【题型】选择题　【知识点】立体几何　【难度】medium
给定四面体 \(ABCD\). 平面 \(\alpha\) 满足：\textcircled{1} \(A, B, C, D\) 四个点均不在平面 \(\alpha\) 上，也不在 \(\alpha\) 的同侧；\textcircled{2}若平面 \(\alpha\) 与四面体 \(ABCD\) 的棱有公共点，则该公共点一定是此棱的中点或两个三等分点之一. 设 \(A, B, C, D\) 四个点到平面 \(\alpha\) 的距离分别为 \(d_i(i=1,2,3,4)\)，那么 \(d_i\) 的所有不同值的个数组成的集合为（）.

\vspace{1em}

A. \(\{1,2,3,4\}\) \quad B. \(\{1,2,3\}\) \quad C. \(\{1,2\}\) \quad D. \(\{1\}\)

\vspace{1em}
【解答】

\textbf{【分析】}
根据题意，分类讨论，确定平面 \(\alpha\) 的位置，结合点到平面的距离的定义，进行分析判断，即可求解.

\vspace{1em}

\textbf{【详解】}
当平面 \(\alpha\) 与四面体 \(ABCD\) 的一条棱的中点相交时，

不妨设平面 \(\alpha\) 过棱 \(AB, AC, AD\) 的中点 \(E, M, N\)，此时点 \(A, B\) 到平面 \(\alpha\) 的距离相等，且平面 \(\alpha \parallel\) 平面 \(BCD\)，如图（1）所示.

此时 \(B, C, D\) 到平面 \(\alpha\) 的距离可能与 \(A, B\) 到平面 \(\alpha\) 的距离相同，此时 \(d_i\) 有 1 个不同的值；

\vspace{1em}

不妨设平面 \(\alpha\) 过棱 \(AB\) 的中点 \(E\)，且过 \(AC, AD\) 分别为的三等分点 \(M, N\) 时，如图（2）所示，此时点 \(A, B\) 到平面 \(\alpha\) 的距离相等，且 \(C, D\) 到平面 \(\alpha\) 的距离相等，且 \(A, B\) 到平面 \(\alpha\) 的距离与 \(C, D\) 到平面 \(\alpha\) 的距离不相等，此时 \(d_i\) 有 2 个不同的值；

\vspace{1em}

不妨设平面 \(\alpha\) 过棱 \(AB, AD\) 的中点 \(E, N\)，且过 \(AC\) 分别为的三等分点 \(M\) 时，如图（3）所示，此时点 \(A, B, D\) 到平面 \(\alpha\) 的距离相等，其中 \(A, B, D\) 到平面 \(\alpha\) 的距离与 \(C\) 到平面 \(\alpha\) 的距离不相等，此时 \(d_i\) 有 2 个不同的值；

\vspace{1em}

不妨设平面 \(\alpha\) 过棱 \(AB\) 的中点 \(E\)，过 \(AC\) 的靠近 \(C\) 的三等分点 \(M\)，过 \(AD\) 靠近 \(A\) 点的三等分点 \(N\)，此时 \(A, B\) 到平面 \(\alpha\) 的距离不同，\(C, D\) 到平面 \(\alpha\) 的距离不同，且 \(A, B, C, D\) 到平面 \(\alpha\) 的距离两两之间都可能不同，此时 \(d_i\) 有 3 个不同的值；

又因为 \(A, B, C, D\) 四个点均不在平面 \(\alpha\) 上，也不在平面 \(\alpha\) 的同侧，所以 \(d_i\) 不能有 4 个不同的值（若有 4 个不同的值，四个点必然在平面 \(\alpha\) 的同侧），

所以 \(d_i\) 的所有不同值的个数组成的集合为 \(\{1,2,3\}\).

故选：\(\boldsymbol{B}\).

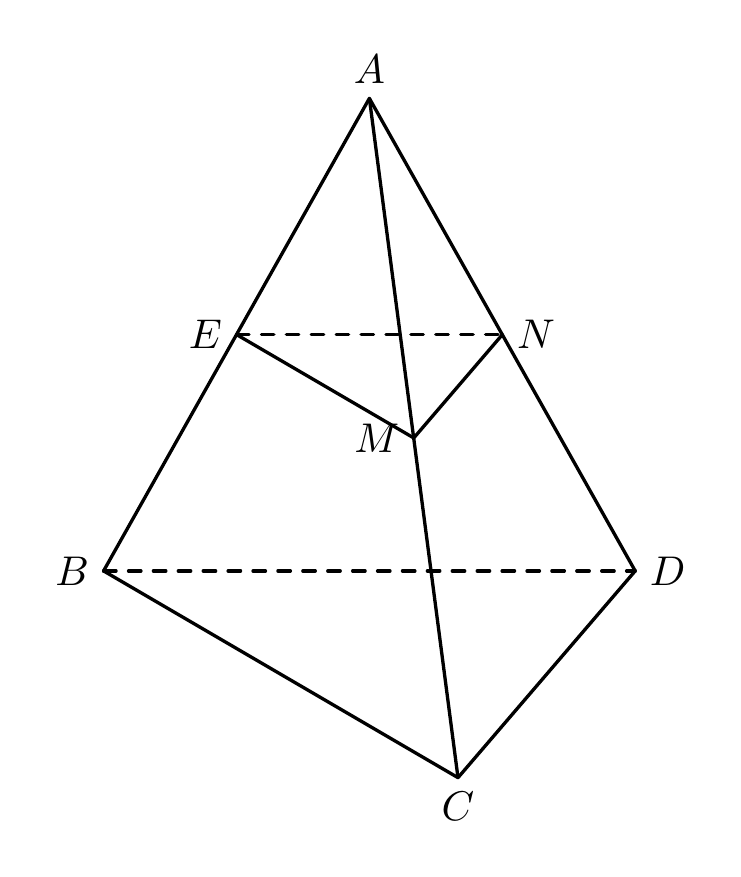
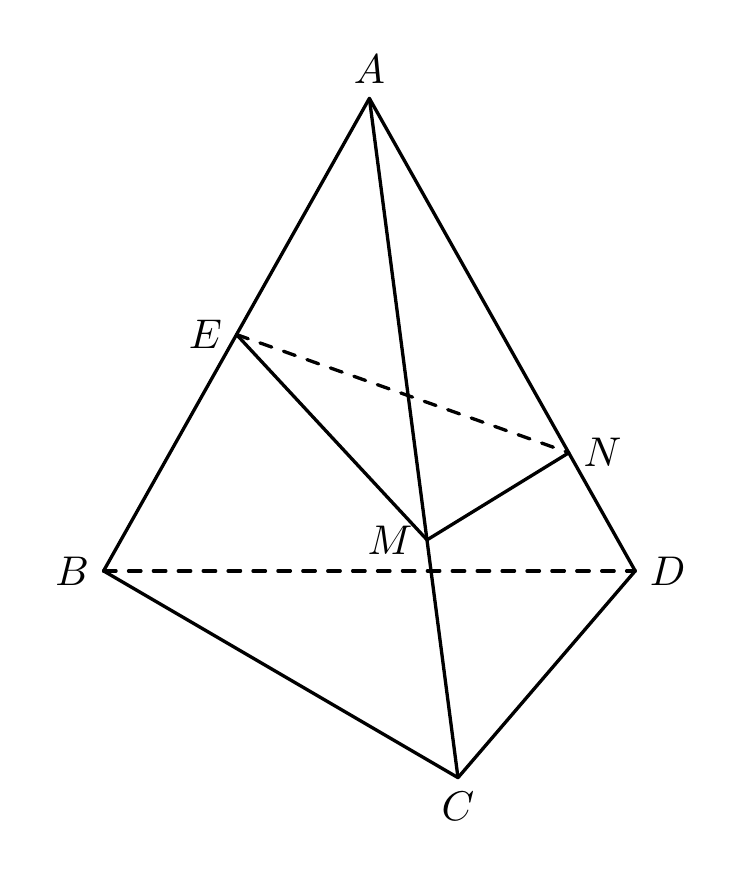
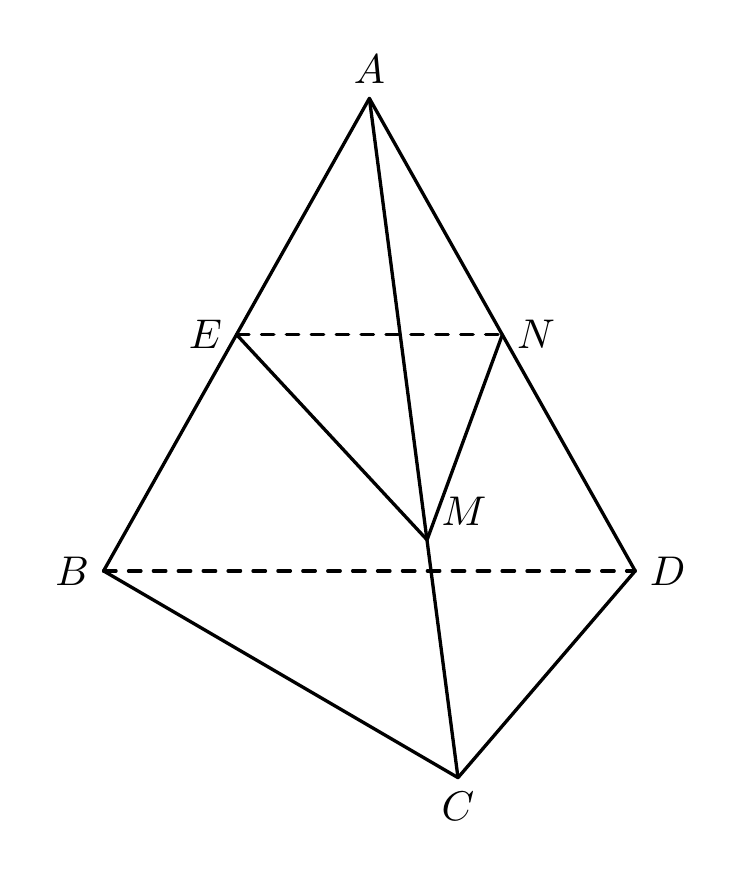
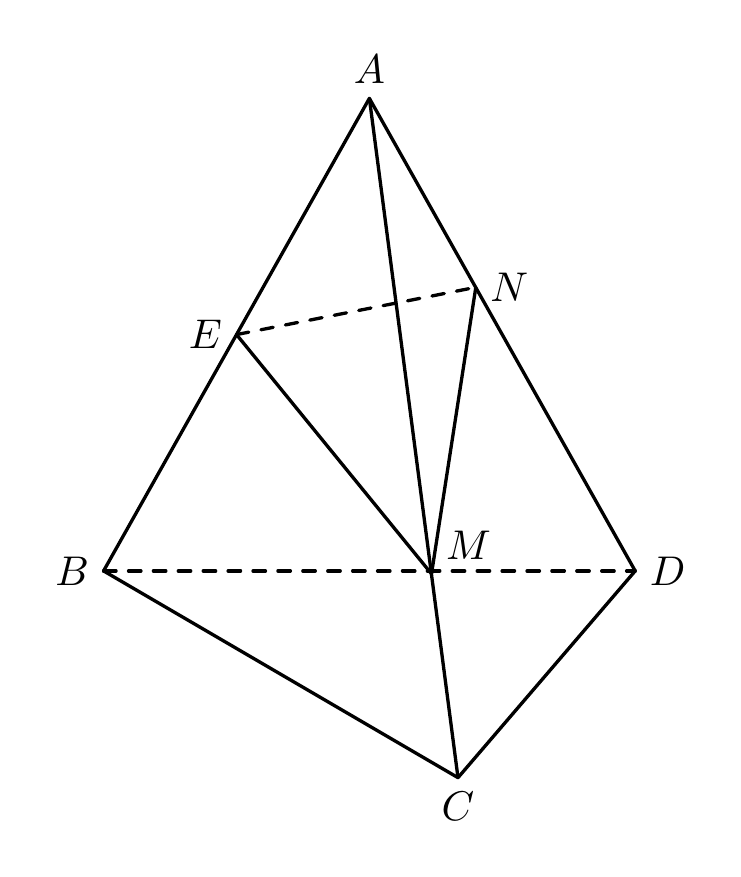